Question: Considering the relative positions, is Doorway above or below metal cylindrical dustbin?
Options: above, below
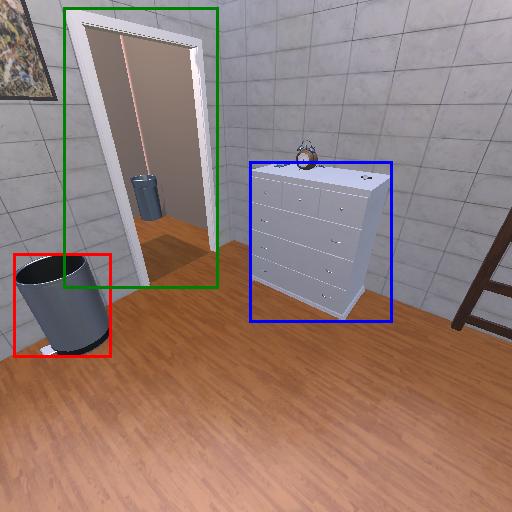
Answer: above